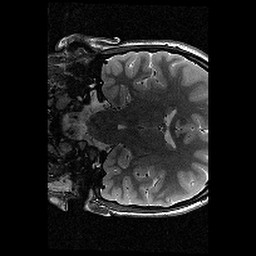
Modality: T2w
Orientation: coronal
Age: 12
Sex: female
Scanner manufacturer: siemens
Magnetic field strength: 3 T
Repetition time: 9.23 s
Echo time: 0.067 s